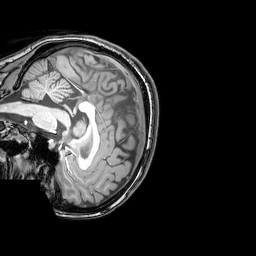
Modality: T1w
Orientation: sagittal
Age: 23
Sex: female
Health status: healthy
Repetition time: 0.081 s
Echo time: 0.037 s